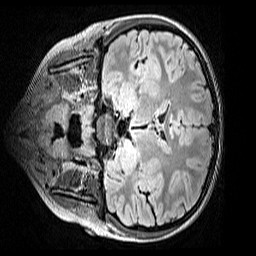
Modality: FLAIR
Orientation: coronal
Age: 10
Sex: female
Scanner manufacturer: siemens
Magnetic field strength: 3 T
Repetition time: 5 s
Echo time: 0.388 s